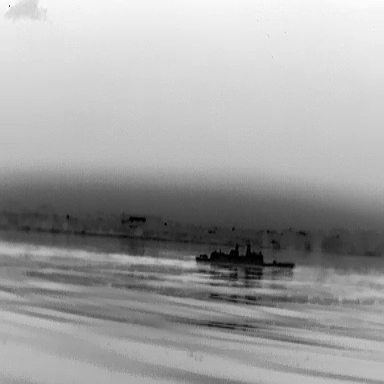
There is a warship in the infrared image.